Field crop: maize
Growth stage: 2
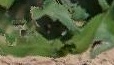
Species: maize